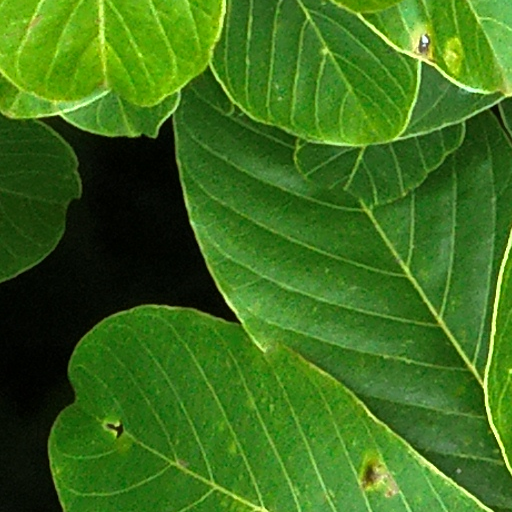
Species: Pseudobombax septenatum
GBIF accepted scientific name: Pseudobombax septenatum
Crown area (m\u00b2): 276.145